Field crop: tomato
Growth stage: 1
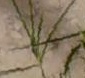
Species: cyperus